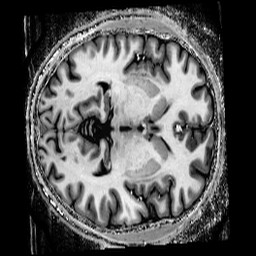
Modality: T1w
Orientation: axial
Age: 40
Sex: male
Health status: healthy
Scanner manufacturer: siemens
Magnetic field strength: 9.4 T
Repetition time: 9 s
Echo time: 0.0023 s